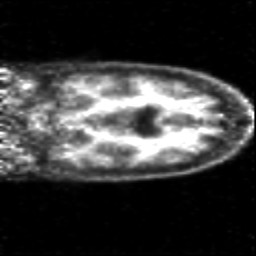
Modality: PET
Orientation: coronal
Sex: female
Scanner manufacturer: siemens